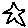
Label: star